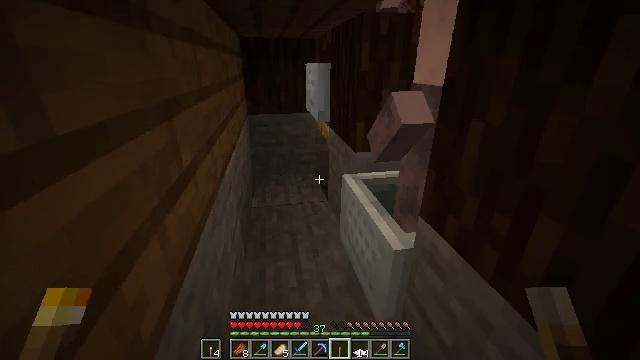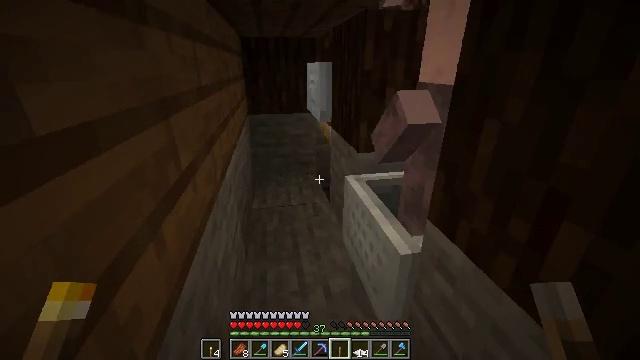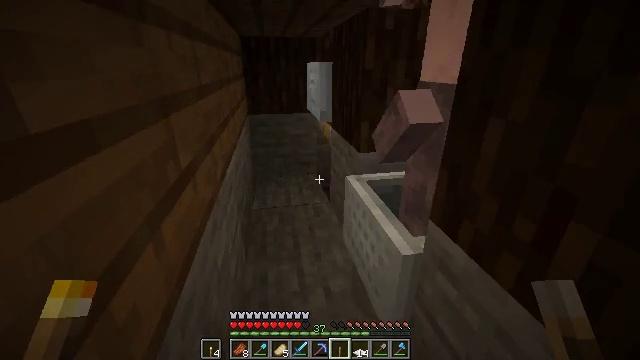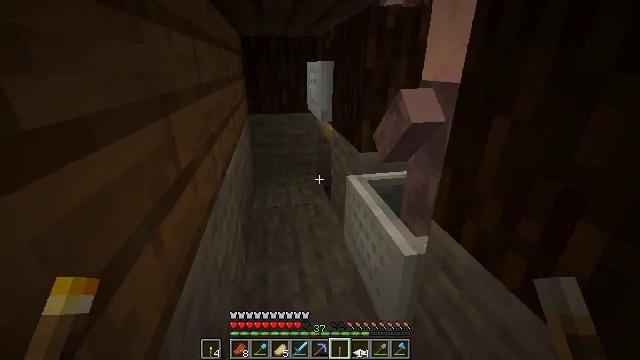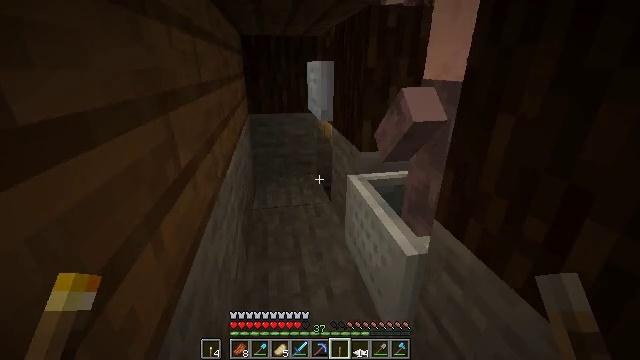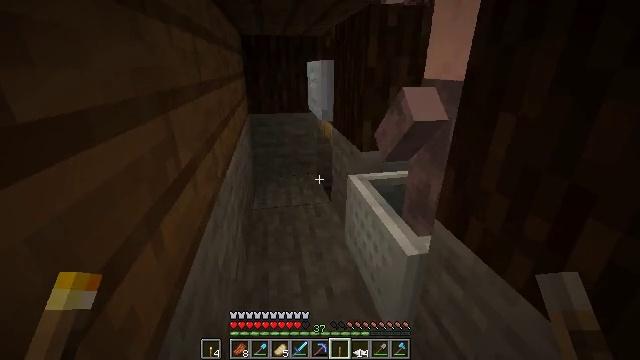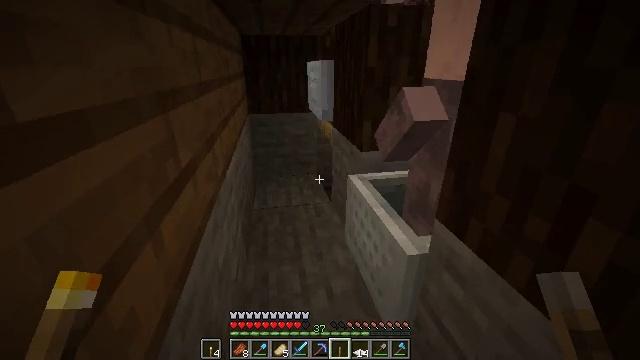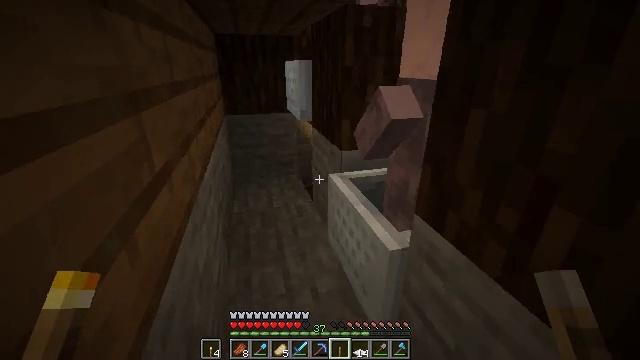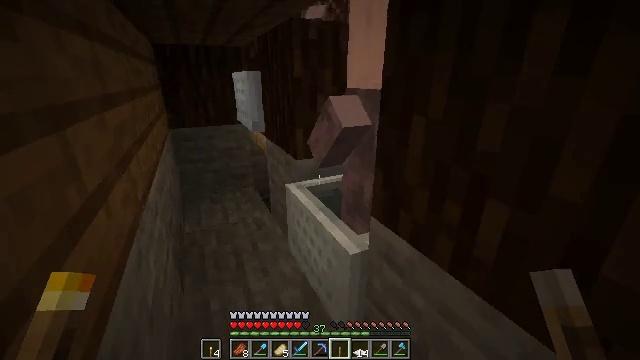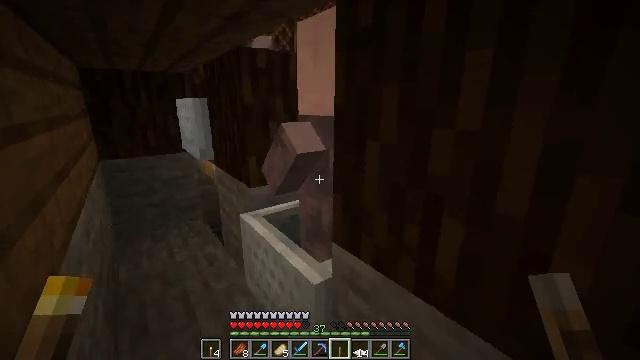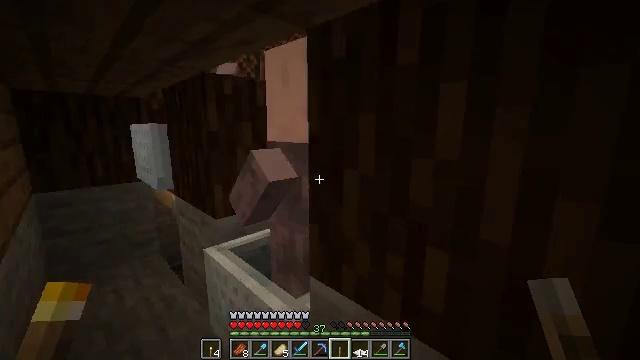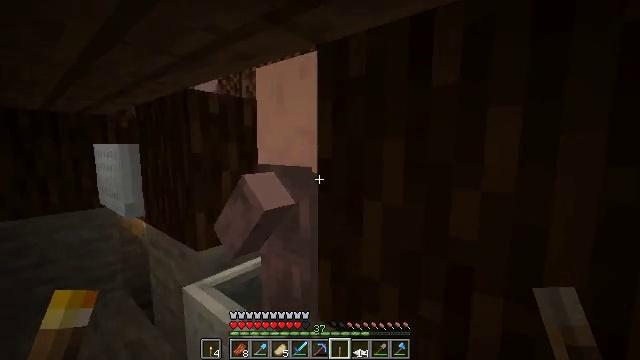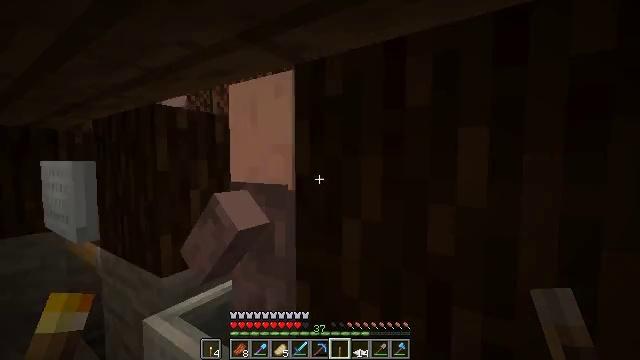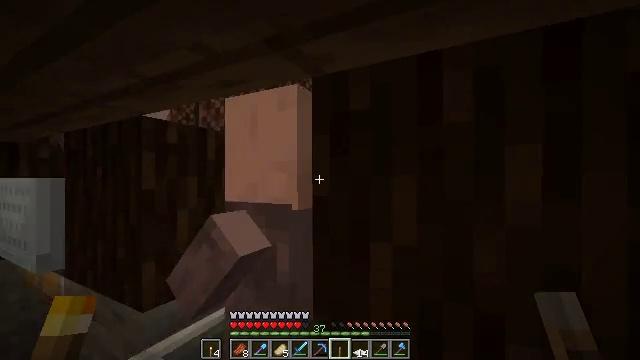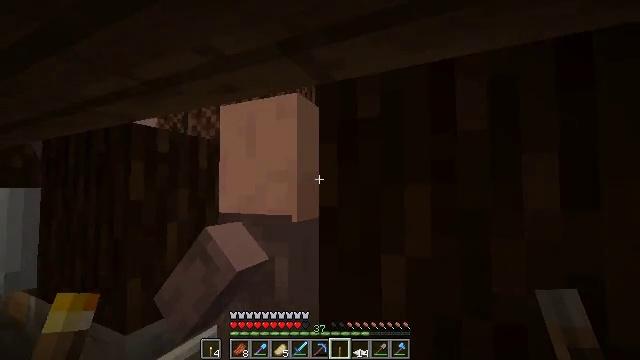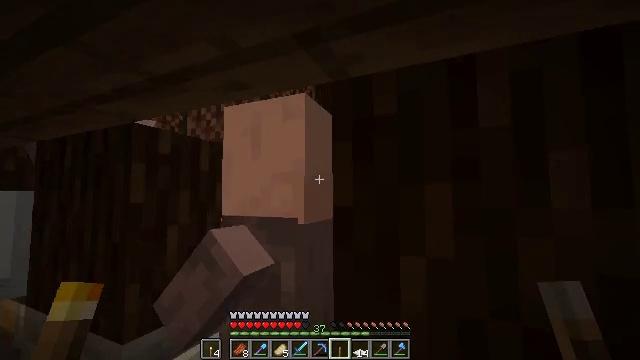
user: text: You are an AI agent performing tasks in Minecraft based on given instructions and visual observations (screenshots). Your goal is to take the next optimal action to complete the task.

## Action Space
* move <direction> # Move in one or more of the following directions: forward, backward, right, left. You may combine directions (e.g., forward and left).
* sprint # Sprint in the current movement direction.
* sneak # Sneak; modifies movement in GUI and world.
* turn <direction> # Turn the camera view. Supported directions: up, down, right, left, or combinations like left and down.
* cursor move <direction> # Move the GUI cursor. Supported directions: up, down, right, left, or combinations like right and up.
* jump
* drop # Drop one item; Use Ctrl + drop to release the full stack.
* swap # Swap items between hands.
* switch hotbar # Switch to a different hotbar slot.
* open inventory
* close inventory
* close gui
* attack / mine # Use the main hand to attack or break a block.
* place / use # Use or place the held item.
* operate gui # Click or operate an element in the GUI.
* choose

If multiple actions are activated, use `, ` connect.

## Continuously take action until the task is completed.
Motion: motion action
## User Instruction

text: Mine the smithing table.
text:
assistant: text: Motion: no_op
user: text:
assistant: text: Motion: no_op
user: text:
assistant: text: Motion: no_op
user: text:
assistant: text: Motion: no_op
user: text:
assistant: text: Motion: no_op
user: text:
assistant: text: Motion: no_op
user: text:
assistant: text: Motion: turn right
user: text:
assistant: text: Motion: turn right and up
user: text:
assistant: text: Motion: move left, turn right and up
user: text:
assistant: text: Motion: move left, turn right and up
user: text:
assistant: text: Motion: move left, turn right and up
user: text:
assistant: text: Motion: move left, turn right and up
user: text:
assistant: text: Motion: turn right and up
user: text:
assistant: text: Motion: turn right and up
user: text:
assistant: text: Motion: turn right and up
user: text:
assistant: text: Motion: no_op
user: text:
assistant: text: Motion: no_op
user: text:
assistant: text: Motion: no_op
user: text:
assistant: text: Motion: no_op
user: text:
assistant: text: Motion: turn left and down
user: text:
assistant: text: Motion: turn left and down
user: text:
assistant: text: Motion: turn down
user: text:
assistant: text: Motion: move left, turn down
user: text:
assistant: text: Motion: move forward and move left, turn right and down
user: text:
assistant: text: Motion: move forward and move left, turn right and down
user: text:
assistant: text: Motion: move forward and move left, turn right and down
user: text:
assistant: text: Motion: turn right and down
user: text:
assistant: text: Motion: turn right
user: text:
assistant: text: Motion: turn right
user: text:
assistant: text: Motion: turn right